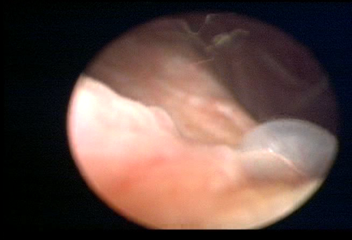
Modality: WLC
Class: Normal mucosa
Bladder cancer association: No